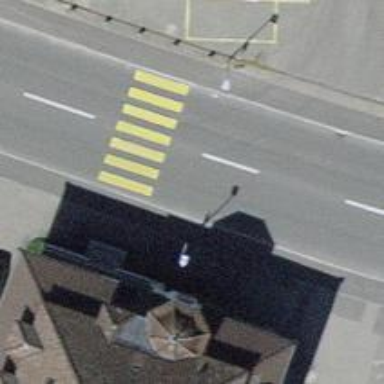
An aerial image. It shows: Uncontrolled zebra crossing on the road.